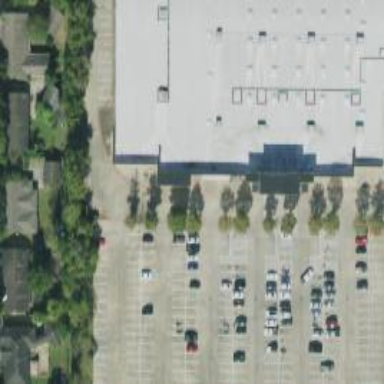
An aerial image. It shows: Parking space.